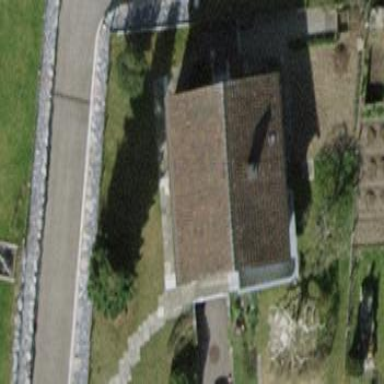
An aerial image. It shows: Gabled roofed house.